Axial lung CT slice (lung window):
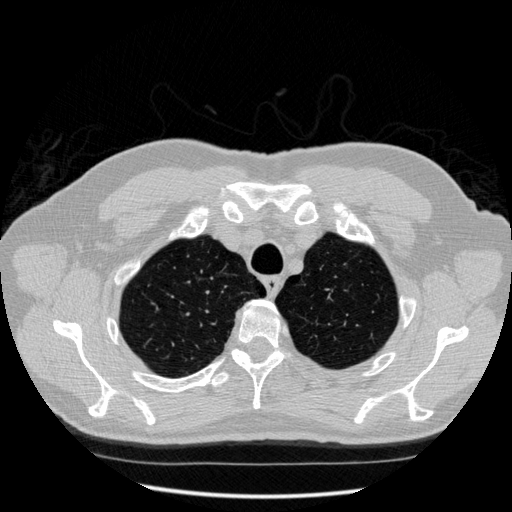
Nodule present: no